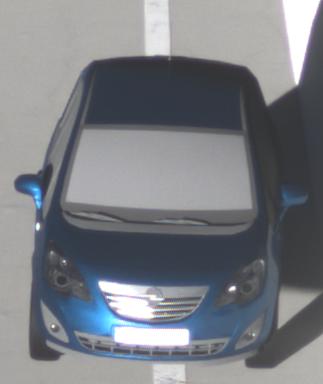
Make: Opel
Model: Meriva 1.4
Detailed model: Meriva (B)
Model produced from: 2010/05
Model produced until: 2013/11
Doors: 5
Color: blue
Road condition: dry road
Daytime: sunrise or sunset
Contrast: high contrast